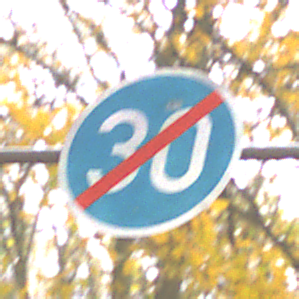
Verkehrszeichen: EndeMindestgeschwindigkeit
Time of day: Midday
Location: Outdoor (Nature)
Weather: Overcast
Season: NotSpecified
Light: Natural